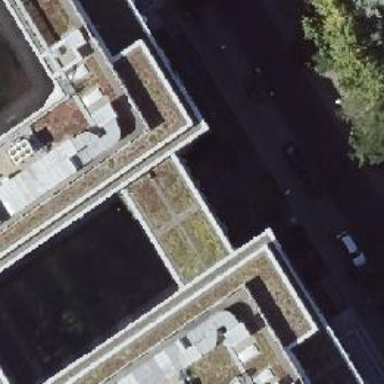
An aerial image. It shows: Building with flat roof.